Interaction volume radius: 10 \u00c5
Interaction volume height: 15 \u00c5
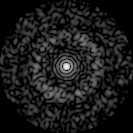
Disorder parameter: 0.8248